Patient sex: M
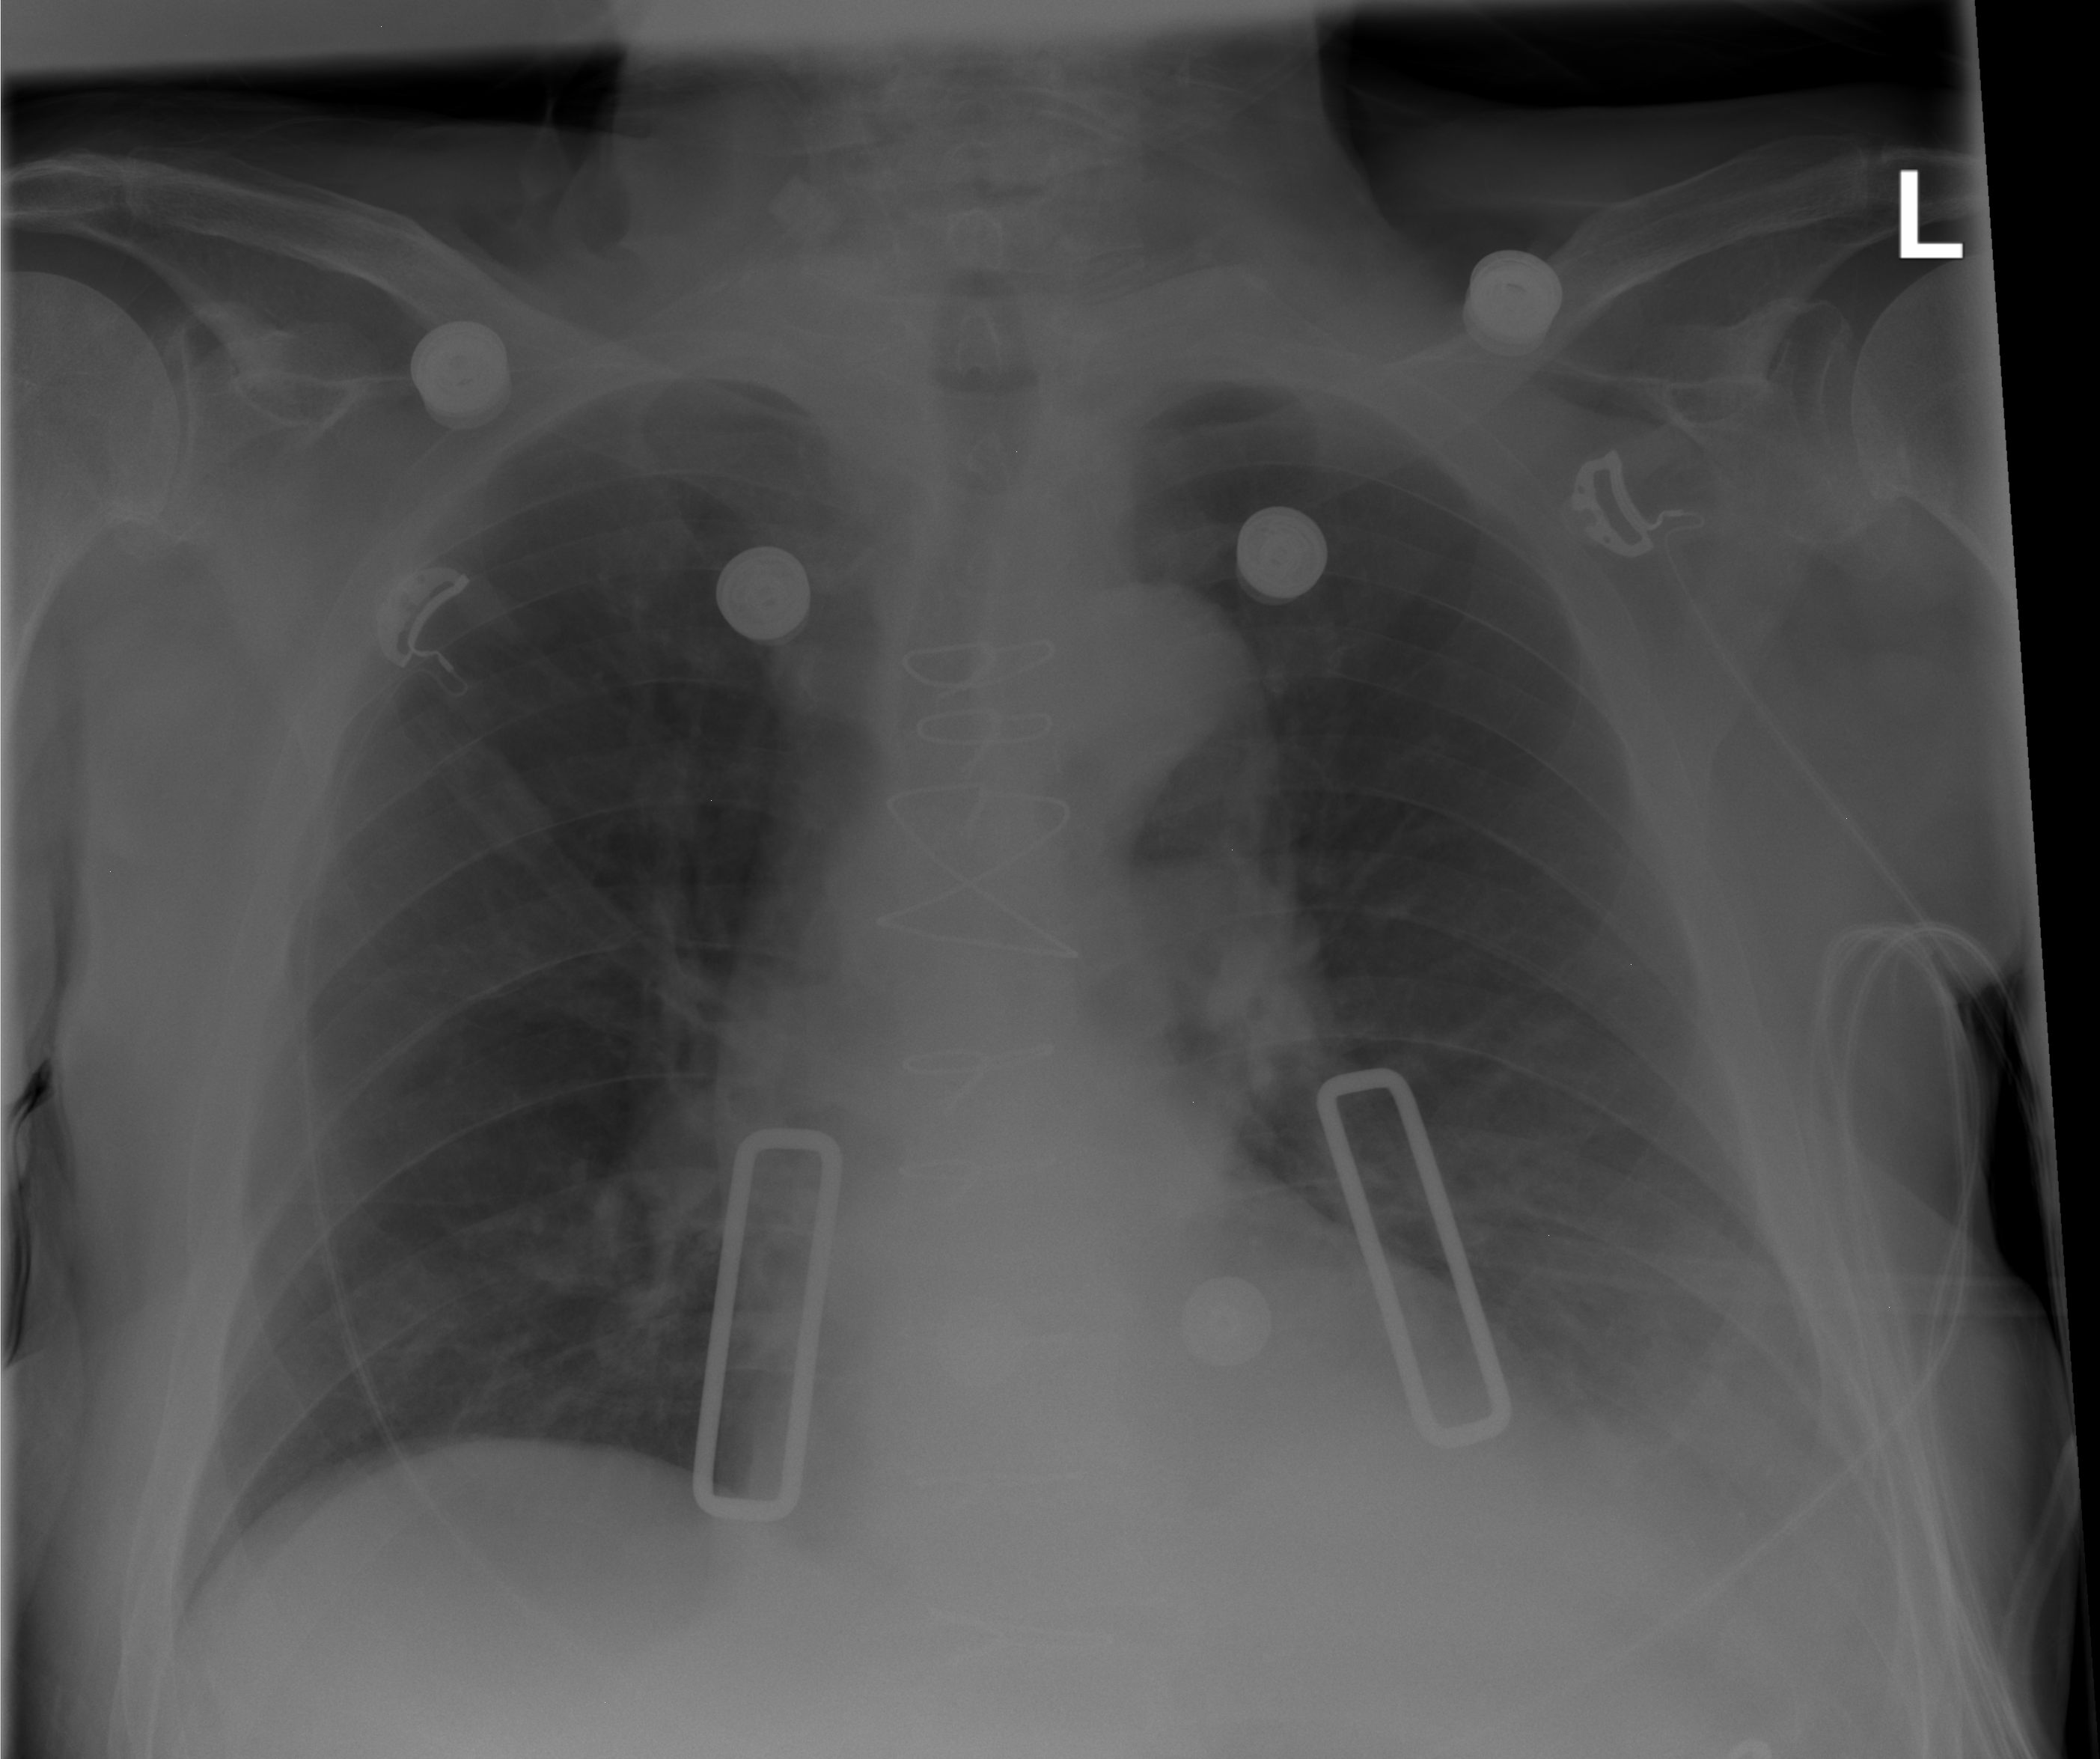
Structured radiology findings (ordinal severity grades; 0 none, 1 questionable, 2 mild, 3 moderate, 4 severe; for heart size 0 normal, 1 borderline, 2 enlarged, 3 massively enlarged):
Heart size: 2
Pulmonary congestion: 2
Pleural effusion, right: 0
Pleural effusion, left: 2
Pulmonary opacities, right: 0
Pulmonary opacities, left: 0
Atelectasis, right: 0
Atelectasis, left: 2